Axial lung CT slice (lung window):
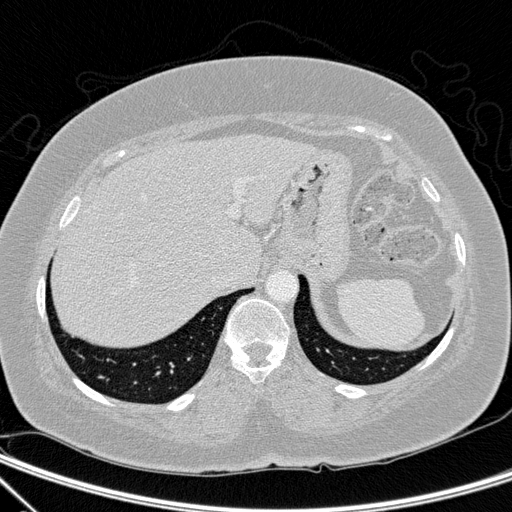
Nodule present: no